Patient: sex M, age 46
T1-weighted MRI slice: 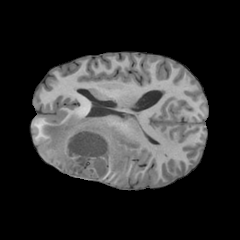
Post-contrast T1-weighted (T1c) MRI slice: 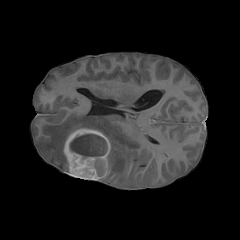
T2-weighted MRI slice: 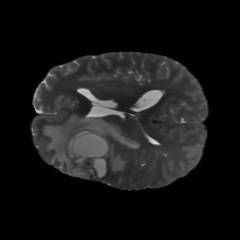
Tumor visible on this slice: yes
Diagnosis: Glioblastoma, IDH-wildtype
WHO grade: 4